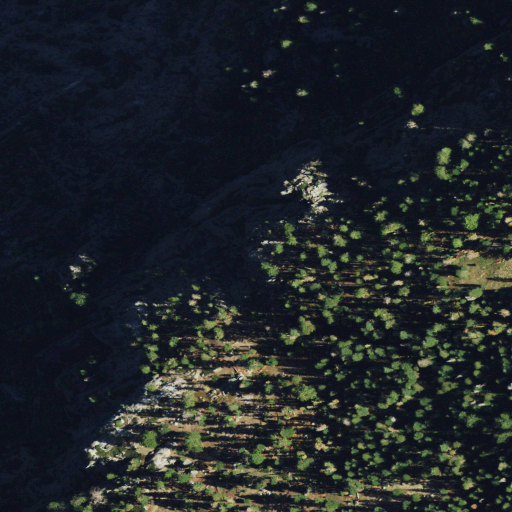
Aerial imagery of cape in California named Roosevelt Point containing evergreen forest, shrub, and open water